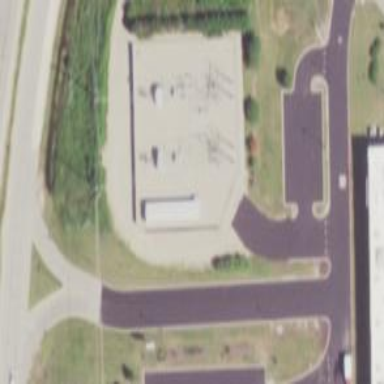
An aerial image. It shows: Distribution level power substation.